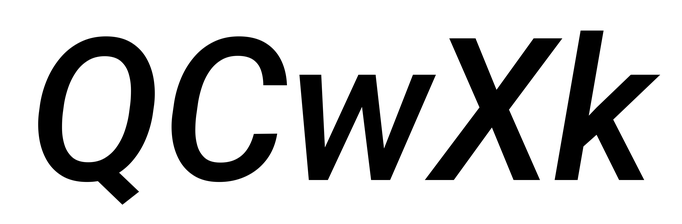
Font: Roboto-Italic_Medium_Italic